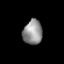
Tissue: prostate
Cell type: Epithelial cells
Senescence score: 0.304
Nuclear area (px): 468
Mean DAPI intensity: 144.011